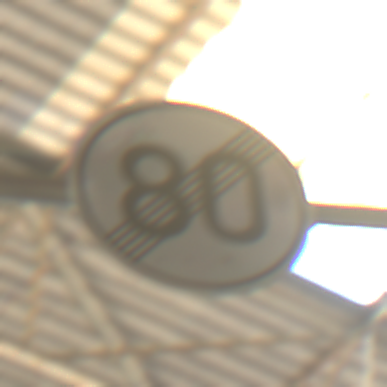
Verkehrszeichen: EndeGeschwindigkeit80
Umgebung: Indoor, Urban
Tageszeit: Midday
Wetter: NotSpecified
Licht: Natural
Jahreszeit: NotSpecified
Kontrast: MediumContrast